Aerial crown-view tile of a tropical tree (Barro Colorado Island, Panama), acquired 20250715:
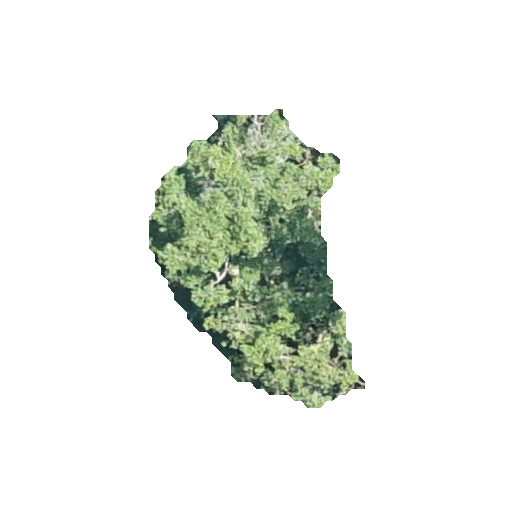
Species: Brosimum alicastrum
GBIF accepted scientific name: Brosimum alicastrum
Crown area: 60.264 m²